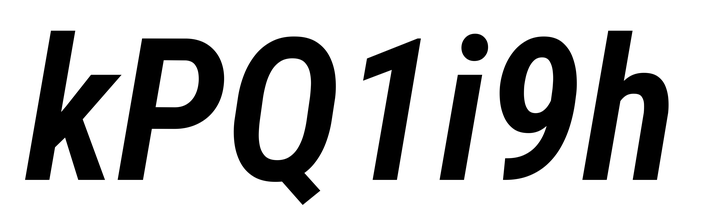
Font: Roboto-Italic_Condensed_SemiBold_Italic